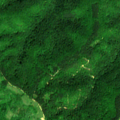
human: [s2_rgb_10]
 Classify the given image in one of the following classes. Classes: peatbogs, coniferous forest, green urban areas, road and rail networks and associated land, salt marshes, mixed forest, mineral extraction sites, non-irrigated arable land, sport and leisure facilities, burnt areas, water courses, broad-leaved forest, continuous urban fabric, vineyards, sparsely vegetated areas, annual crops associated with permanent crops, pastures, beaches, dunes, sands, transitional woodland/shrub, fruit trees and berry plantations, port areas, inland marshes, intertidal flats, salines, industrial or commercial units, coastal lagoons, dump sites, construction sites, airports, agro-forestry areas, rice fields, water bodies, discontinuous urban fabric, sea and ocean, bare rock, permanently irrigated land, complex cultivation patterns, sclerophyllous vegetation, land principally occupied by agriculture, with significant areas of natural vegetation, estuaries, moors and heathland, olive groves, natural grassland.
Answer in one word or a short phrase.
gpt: pastures, land principally occupied by agriculture, with significant areas of natural vegetation, broad-leaved forest, coniferous forest